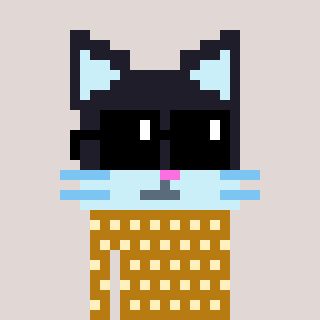
a pixel art character with square black sunglasses, a cat-shaped head and a gold-colored body on a warm background